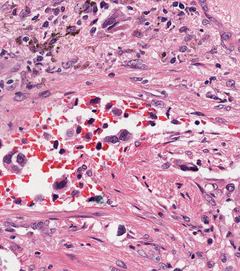
Tumor epithelial tissue: yes
Tumor-associated stroma tissue: yes
Normal tissue: no